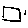
Label: square